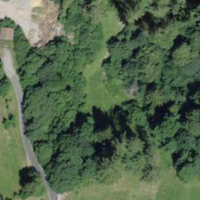
EUNIS habitat code: 44
Species observed at this site:
Papilio machaon
Libelloides coccajus
Melitaea cinxia
Hamearis lucina
Erynnis tages
Melitaea athalia
Lysandra bellargus
Aricia artaxerxes
Chrysotoxum fasciolatum
Cyaniris semiargus
Lasiommata maera
Aporia crataegi